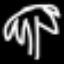
Label: palm tree